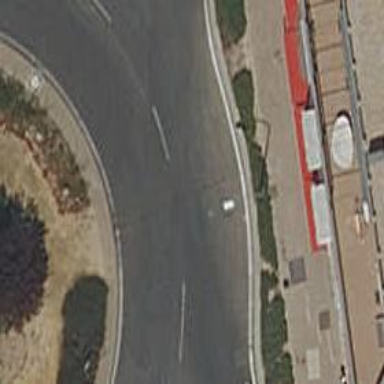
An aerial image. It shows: Residential road with roundabout.